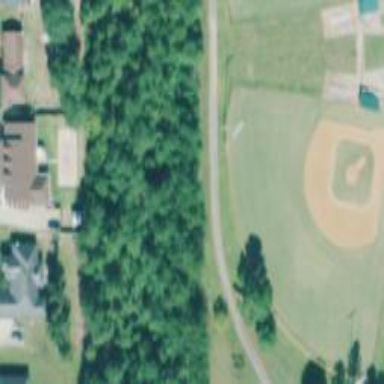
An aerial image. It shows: Baseball pitch for leisure and sports activities.